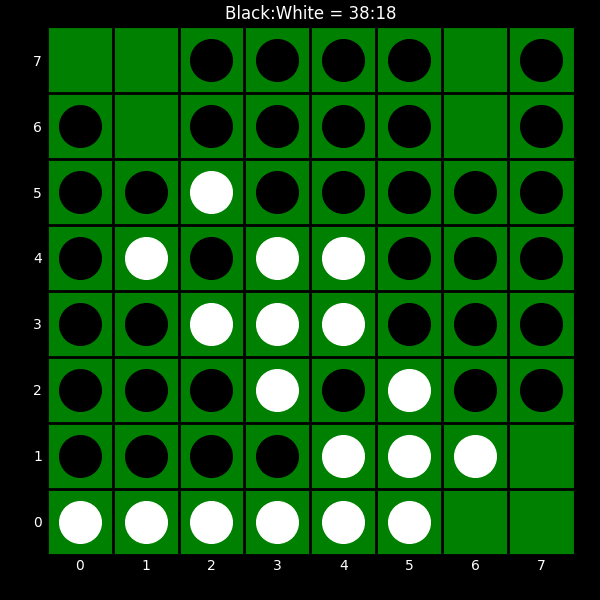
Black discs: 38
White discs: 18